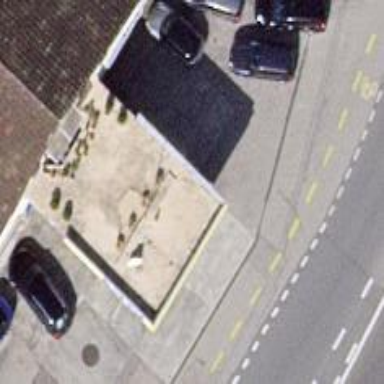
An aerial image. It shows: Fuel station.